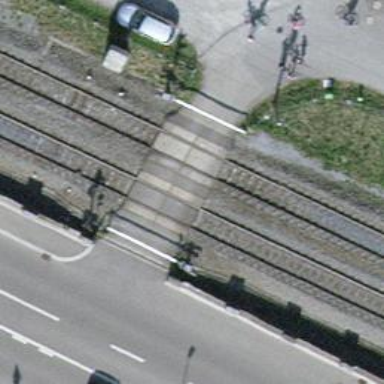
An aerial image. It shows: Level crossing with full barriers and lights.